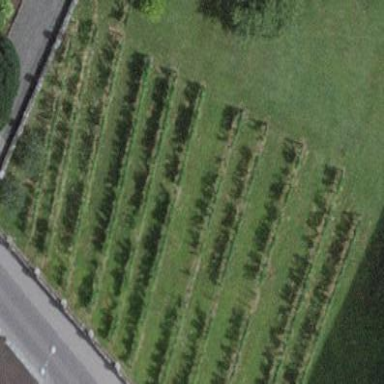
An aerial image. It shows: Vineyard.